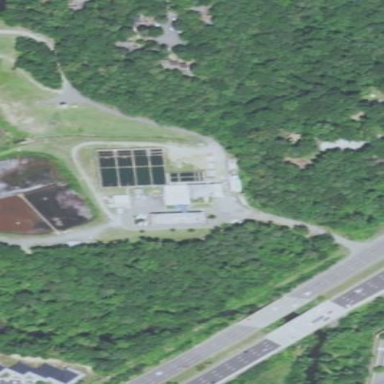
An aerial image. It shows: Water works facility.